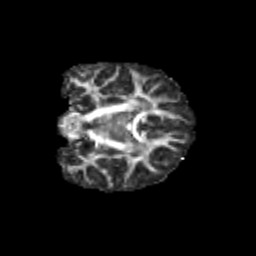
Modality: FA
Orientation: coronal
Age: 10
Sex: female
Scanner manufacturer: siemens
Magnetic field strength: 3 T
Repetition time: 3.8 s
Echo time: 0.07 s